Question: I have tried to use html to make my own quick reference to different programming language, in the reference I tried to put the code snippet inside a pre tag which is inside a cell tag.
'''
<td>
<pre><code>if (..){
} else {
}</code></pre>
</td>
'''
'pre'
'''
<td>
<pre><code>if (..) {
} else {
}</code></pre>
</td>
'''
This picture shows the difference, the first cell is written the beautiful indent html, while the others cell are written by ugly indent html. I don't understand the reason, and if there any ways to fix the problem ?

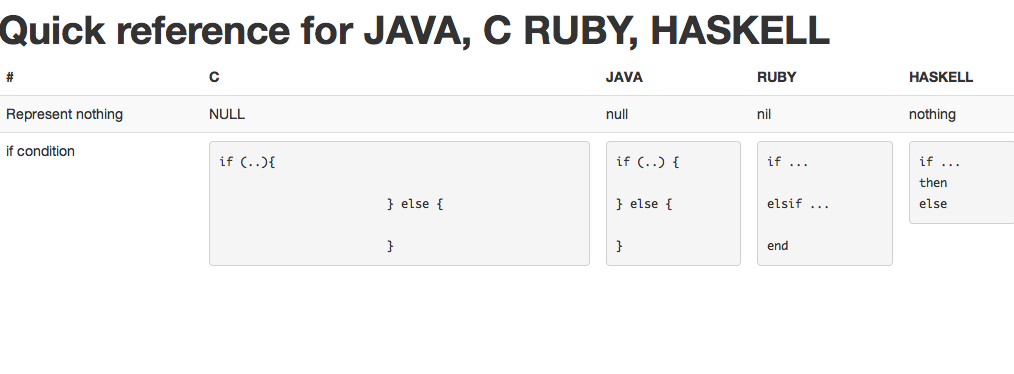
Answer: The 'pre' element preserves whitespace (including spaces and line breaks) exactly as written in the HTML source. This completely explains what happens. In your first code snippet, e.g. the third line has a large number of spaces before the text '} else {', and those spaces will be preserved. The first line in that 'pre' element has no leading spaces, since the line starts after the start tag '<pre>'.